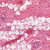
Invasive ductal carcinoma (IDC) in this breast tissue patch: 0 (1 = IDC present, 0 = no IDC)